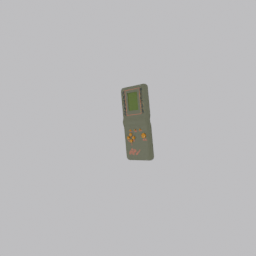
Label: electronics